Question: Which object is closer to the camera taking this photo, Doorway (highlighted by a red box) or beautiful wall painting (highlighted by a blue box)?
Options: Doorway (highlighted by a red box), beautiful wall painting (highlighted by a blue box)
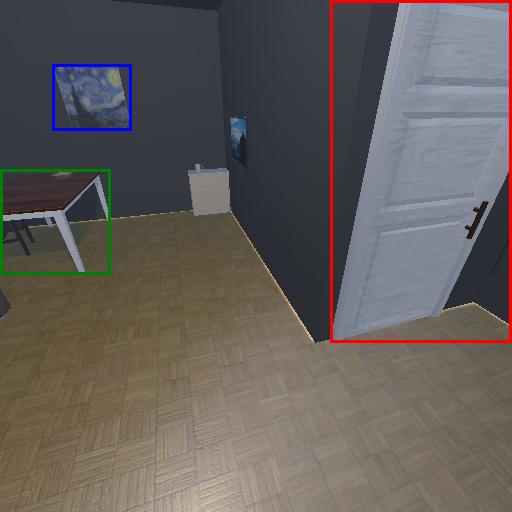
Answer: Doorway (highlighted by a red box)